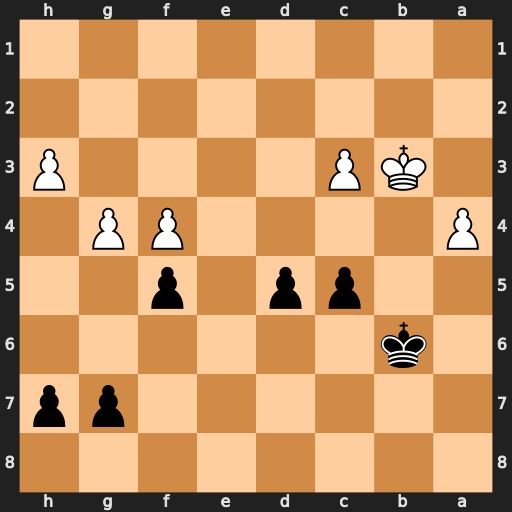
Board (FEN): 8/6pp/1k6/2pp1p2/P4PP1/1KP4P/8/8
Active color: b
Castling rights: -
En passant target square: -
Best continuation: fxg4 hxg4 Ka5 f5 h6 c4 d4